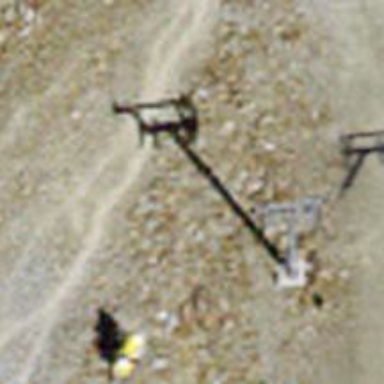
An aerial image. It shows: Pylon used for aerialway.